Question: I saw many posts related to this problem but I couldn't find solution in non of them
I have the next WPF DataGrid:
'''
<DataGrid Grid.Column="1"
Grid.Row="4"
AutoGenerateColumns="False"
ItemsSource="{Binding MapsGrid}"
SelectedItem="{Binding DataContext.CategoriesSelectedRow, RelativeSource={RelativeSource AncestorType={x:Type UserControl}}, Mode=OneWayToSource}"
SelectionMode="Single"
CanUserReorderColumns="False"
CanUserResizeColumns="False"
CanUserDeleteRows="False"
CanUserResizeRows="False"
CanUserAddRows="False">
<DataGrid.Columns>
<DataGridTemplateColumn Header="Main Category"
Width="*">
<DataGridTemplateColumn.HeaderStyle>
<Style TargetType="DataGridColumnHeader">
<Setter Property="HorizontalContentAlignment"
Value="Center" />
<Setter Property="FontSize"
Value="16" />
</Style>
</DataGridTemplateColumn.HeaderStyle>
<DataGridTemplateColumn.CellTemplate>
<DataTemplate>
<ComboBox ItemsSource="{Binding MainCategoriesColl}"
DisplayMemberPath="Category"
SelectedItem="{Binding MainCategorySelectedItem,UpdateSourceTrigger=LostFocus, Mode=OneWayToSource}" />
</DataTemplate>
</DataGridTemplateColumn.CellTemplate>
</DataGridTemplateColumn>
<DataGridTemplateColumn Header="Sub Category"
Width="*">
<DataGridTemplateColumn.HeaderStyle>
<Style TargetType="DataGridColumnHeader">
<Setter Property="HorizontalContentAlignment"
Value="Center" />
<Setter Property="FontSize"
Value="16" />
</Style>
</DataGridTemplateColumn.HeaderStyle>
<DataGridTemplateColumn.CellTemplate>
<DataTemplate>
<ComboBox ItemsSource="{Binding SubCategoriesColl}"
DisplayMemberPath="Category"
SelectedItem="{Binding SubCategorySelectedItem, UpdateSourceTrigger=LostFocus, Mode=TwoWay}" />
</DataTemplate>
</DataGridTemplateColumn.CellTemplate>
</DataGridTemplateColumn>
</DataGrid.Columns>
</DataGrid>
'''
This DataGrid containes 2 ComboBoxes. The ItemSource object is the next one:
'''
public class MapsDescModel : NotificationObject, IEqualityComparer<MapsDescModel>, IEquatable<MapsDescModel>
{
public MapsDescModel(ObservableCollection<MainCategories> mainCategoty)
{
MainCategoriesColl = mainCategoty;
}
public static event Action OnSelectionHandler;
private static void OnSelection()
{
if (OnSelectionHandler != null)
{
OnSelectionHandler();
}
}
private MainCategories _mainCategorySelectedItem;
public MainCategories MainCategorySelectedItem
{
get { return _mainCategorySelectedItem; }
set
{
if (Equals(value, _mainCategorySelectedItem)) return;
_mainCategorySelectedItem = value;
RaisePropertyChanged("MainCategorySelectedItem");
RaisePropertyChanged("SubCategoriesColl");
}
}
private SubCategories _subCategorySelectedItem;
public SubCategories SubCategorySelectedItem
{
get { return _subCategorySelectedItem; }
set
{
if (Equals(value, _subCategorySelectedItem)) return;
_subCategorySelectedItem = value;
RaisePropertyChanged("SubCategorySelectedItem");
OnSelection();
}
}
private ObservableCollection<MainCategories> _mainCategoriesColl;
public ObservableCollection<MainCategories> MainCategoriesColl
{
get { return _mainCategoriesColl; }
set
{
if (Equals(value, _mainCategoriesColl)) return;
_mainCategoriesColl = value;
RaisePropertyChanged("MainCategoriesColl");
}
}
//Allow user see N/A category just if is the only subCategory that exists
public ObservableCollection<SubCategories> SubCategoriesColl
{
get
{
if (MainCategorySelectedItem != null && MainCategorySelectedItem.SubCategory.Any())
if (MainCategorySelectedItem.SubCategory.Count() > 1)
{
return Infrastructure.Helpers.ExtensionMethods.ToObservableCollection(
MainCategorySelectedItem.SubCategory.AsEnumerable().Where(p => p.Category != Infrastructure.Constants.Constants.NoSubCategory));
}
else return Infrastructure.Helpers.ExtensionMethods.ToObservableCollection(
MainCategorySelectedItem.SubCategory.AsEnumerable());
else return new ObservableCollection<SubCategories>();
}
}
public bool Equals(MapsDescModel x, MapsDescModel y)
{
try
{
if (x.MainCategorySelectedItem == null && y.MainCategorySelectedItem == null)
return true;
else if (x.MainCategorySelectedItem == null && y.MainCategorySelectedItem != null ||
x.MainCategorySelectedItem != null && y.MainCategorySelectedItem == null)
return false;
return
x.MainCategorySelectedItem.MainCatID == y.MainCategorySelectedItem.MainCatID &&
x.SubCategorySelectedItem.SubCatID == y.SubCategorySelectedItem.SubCatID;
}
catch (Exception ex)
{
ServiceLocator.Current.GetInstance<Infrastructure.SharedServices.IEnterpriseLibraryLogger>().Log(ex.Message, Category.Exception, Priority.High);
return false;
}
}
public int GetHashCode(MapsDescModel obj)
{
if (Object.ReferenceEquals(obj, null)) return 0;
if (obj.MainCategorySelectedItem == null || obj.SubCategorySelectedItem == null)
return 0;
else return obj.SubCategorySelectedItem.Category.GetHashCode() + obj.MainCategorySelectedItem.GetHashCode();
}
public bool Equals(MapsDescModel other)
{
return
this.Equals(this, other); // use definition from IEqualityComparer<T>
}
public override bool Equals(object obj)
{
MapsDescModel other = obj as MapsDescModel;
if (other == null)
return base.Equals(obj);
else
return this.Equals(other);
}
public override int GetHashCode()
{
MapsDescModel other = this as MapsDescModel;
if (other == null)
return base.GetHashCode();
else
return this.GetHashCode(other);
}
}
'''
Everything works fine except except one annoying problem.
When I add 2+ rows, If I click couple of time on the marked area in the attached picture I'm getting the following error:
'''
System.ArgumentException was unhandled
HResult=-<PHONE>
Message=An item with the same key has already been added.
Source=mscorlib
StackTrace:
at System.ThrowHelper.ThrowArgumentException(ExceptionResource resource)
at System.Collections.Generic.Dictionary'2.Insert(TKey key, TValue value, Boolean add)
at System.Collections.Generic.Dictionary'2..ctor(IDictionary'2 dictionary, IEqualityComparer'1 comparer)
at System.Windows.Controls.Primitives.Selector.InternalSelectedItemsStorage..ctor(InternalSelectedItemsStorage collection, IEqualityComparer'1 equalityComparer)
at System.Windows.Controls.Primitives.Selector.SelectionChanger.ApplyCanSelectMultiple()
at System.Windows.Controls.Primitives.Selector.SelectionChanger.End()
at System.Windows.Controls.SelectedItemCollection.EndUpdateSelectedItems()
at System.Windows.Controls.Primitives.MultiSelector.EndUpdateSelectedItems()
at System.Windows.Controls.DataGrid.MakeFullRowSelection(ItemInfo info, Boolean allowsExtendSelect, Boolean allowsMinimalSelect)
at System.Windows.Controls.DataGrid.HandleSelectionForRowHeaderAndDetailsInput(DataGridRow row, Boolean startDragging)
at System.Windows.Controls.Primitives.DataGridRowHeader.OnClick()
at System.Windows.Controls.Primitives.ButtonBase.OnMouseLeftButtonDown(MouseButtonEventArgs e)
at System.Windows.UIElement.OnMouseLeftButtonDownThunk(Object sender, MouseButtonEventArgs e)
at System.Windows.Input.MouseButtonEventArgs.InvokeEventHandler(Delegate genericHandler, Object genericTarget)
at System.Windows.RoutedEventArgs.InvokeHandler(Delegate handler, Object target)
at System.Windows.RoutedEventHandlerInfo.InvokeHandler(Object target, RoutedEventArgs routedEventArgs)
at System.Windows.EventRoute.InvokeHandlersImpl(Object source, RoutedEventArgs args, Boolean reRaised)
at System.Windows.UIElement.ReRaiseEventAs(DependencyObject sender, RoutedEventArgs args, RoutedEvent newEvent)
at System.Windows.UIElement.OnMouseDownThunk(Object sender, MouseButtonEventArgs e)
at System.Windows.Input.MouseButtonEventArgs.InvokeEventHandler(Delegate genericHandler, Object genericTarget)
at System.Windows.RoutedEventArgs.InvokeHandler(Delegate handler, Object target)
at System.Windows.RoutedEventHandlerInfo.InvokeHandler(Object target, RoutedEventArgs routedEventArgs)
at System.Windows.EventRoute.InvokeHandlersImpl(Object source, RoutedEventArgs args, Boolean reRaised)
at System.Windows.UIElement.RaiseEventImpl(DependencyObject sender, RoutedEventArgs args)
at System.Windows.UIElement.RaiseTrustedEvent(RoutedEventArgs args)
at System.Windows.UIElement.RaiseEvent(RoutedEventArgs args, Boolean trusted)
at System.Windows.Input.InputManager.ProcessStagingArea()
at System.Windows.Input.InputManager.ProcessInput(InputEventArgs input)
at System.Windows.Input.InputProviderSite.ReportInput(InputReport inputReport)
at System.Windows.Interop.HwndMouseInputProvider.ReportInput(IntPtr hwnd, InputMode mode, Int32 timestamp, RawMouseActions actions, Int32 x, Int32 y, Int32 wheel)
at System.Windows.Interop.HwndMouseInputProvider.FilterMessage(IntPtr hwnd, WindowMessage msg, IntPtr wParam, IntPtr lParam, Boolean& handled)
at System.Windows.Interop.HwndSource.InputFilterMessage(IntPtr hwnd, Int32 msg, IntPtr wParam, IntPtr lParam, Boolean& handled)
at MS.Win32.HwndWrapper.WndProc(IntPtr hwnd, Int32 msg, IntPtr wParam, IntPtr lParam, Boolean& handled)
at MS.Win32.HwndSubclass.DispatcherCallbackOperation(Object o)
at System.Windows.Threading.ExceptionWrapper.InternalRealCall(Delegate callback, Object args, Int32 numArgs)
at MS.Internal.Threading.ExceptionFilterHelper.TryCatchWhen(Object source, Delegate method, Object args, Int32 numArgs, Delegate catchHandler)
at System.Windows.Threading.Dispatcher.LegacyInvokeImpl(DispatcherPriority priority, TimeSpan timeout, Delegate method, Object args, Int32 numArgs)
at MS.Win32.HwndSubclass.SubclassWndProc(IntPtr hwnd, Int32 msg, IntPtr wParam, IntPtr lParam)
at MS.Win32.UnsafeNativeMethods.DispatchMessage(MSG& msg)
at System.Windows.Threading.Dispatcher.PushFrameImpl(DispatcherFrame frame)
at System.Windows.Threading.Dispatcher.PushFrame(DispatcherFrame frame)
at System.Windows.Threading.Dispatcher.Run()
at System.Windows.Application.RunDispatcher(Object ignore)
at System.Windows.Application.RunInternal(Window window)
at System.Windows.Application.Run(Window window)
at System.Windows.Application.Run()
at Malaria.App.Main() in c:\My Projects\Hebrew University\Malaria Management Console\Malaria\obj\Debug\App.g.cs:line 0
at System.AppDomain._nExecuteAssembly(RuntimeAssembly assembly, String[] args)
at System.AppDomain.ExecuteAssembly(String assemblyFile, Evidence assemblySecurity, String[] args)
at Microsoft.VisualStudio.HostingProcess.HostProc.RunUsersAssembly()
at System.Threading.ThreadHelper.ThreadStart_Context(Object state)
at System.Threading.ExecutionContext.RunInternal(ExecutionContext executionContext, ContextCallback callback, Object state, Boolean preserveSyncCtx)
at System.Threading.ExecutionContext.Run(ExecutionContext executionContext, ContextCallback callback, Object state, Boolean preserveSyncCtx)
at System.Threading.ExecutionContext.Run(ExecutionContext executionContext, ContextCallback callback, Object state)
at System.Threading.ThreadHelper.ThreadStart()
InnerException:
'''
I think it maybe related to my 'GetHashCode' method but I'm not sure.
I found this link
<URL>
It describe well me problem but there is not solution there.
Does anyone know why this exception occur?

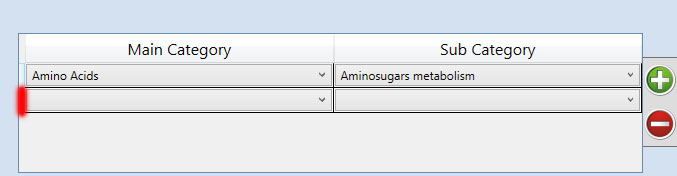
Answer: To quote <URL>:
> In general, for mutable reference types, you should override GetHashCode only if:- You can compute the hash code from fields that are not mutable; or- You can ensure that the hash code of a mutable object does not change while the object is contained in a collection that relies on its hash code.
Your current 'GetHashCode()' implementation calls 'GetHashCode(MapsDescModel obj)', and that method depends on mutable fields that can change while in a collection.
Change your 'GetHashCode()' implementation to return a value that does not depend on changeable fields.